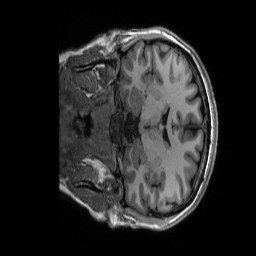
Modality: T1w
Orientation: coronal
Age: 32
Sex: female
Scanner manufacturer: siemens
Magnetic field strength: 3 T
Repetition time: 2.53 s
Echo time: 0.0033 s